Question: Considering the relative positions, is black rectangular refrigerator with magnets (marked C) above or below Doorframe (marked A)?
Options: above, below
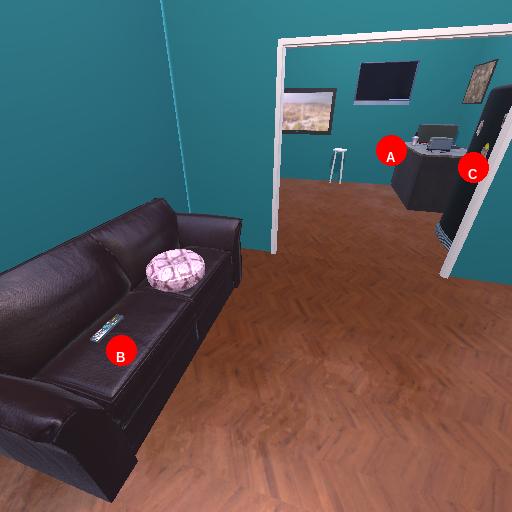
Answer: above